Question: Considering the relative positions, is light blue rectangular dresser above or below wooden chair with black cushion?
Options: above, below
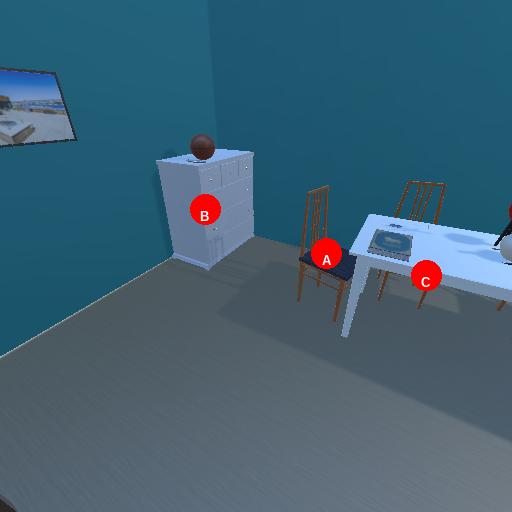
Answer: above